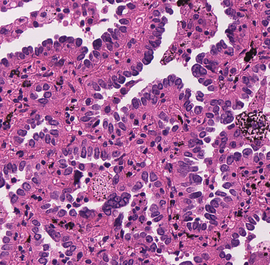
Tumor epithelial tissue: yes
Tumor-associated stroma tissue: yes
Normal tissue: no